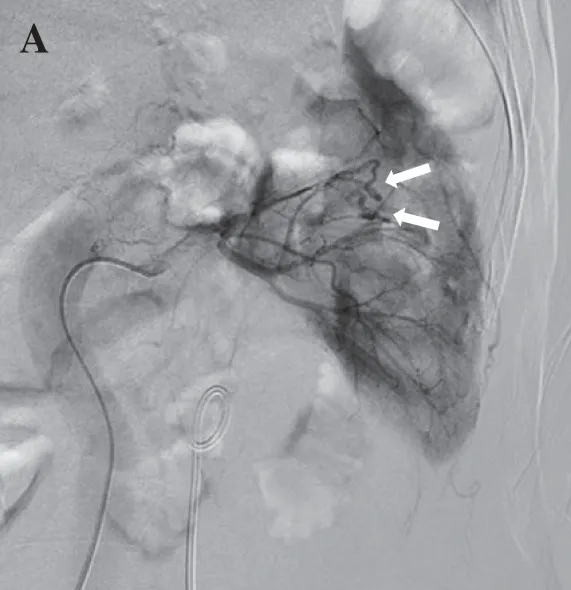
Selective renal angiography. Selective renal angiography revealed renal arteriovenous fistula with microaneurysms (arrows) in the left segmental arteries (A).
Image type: radiology (x_ray)